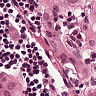
Metastatic tissue present: yes